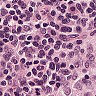
Metastatic tissue present: no